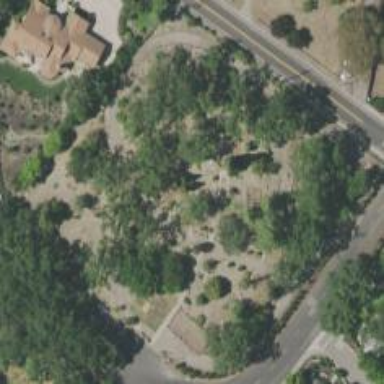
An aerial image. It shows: Cemetery.